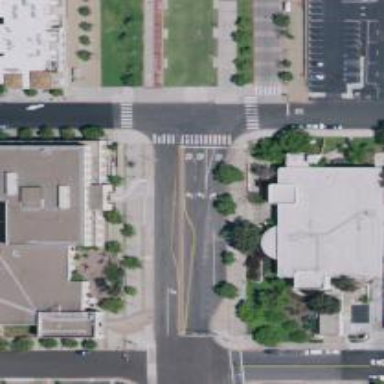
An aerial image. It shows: Marked crossing with zebra markings.